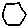
Label: hexagon